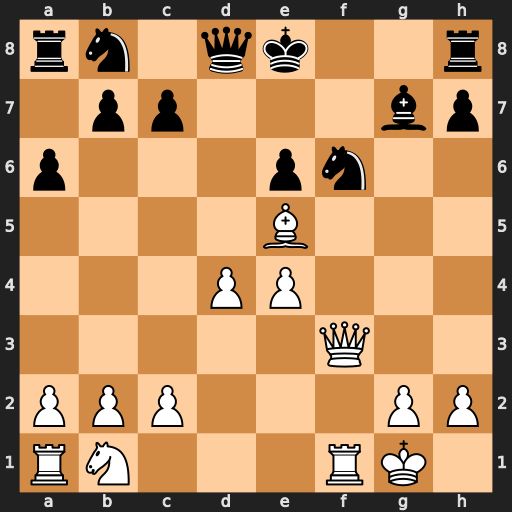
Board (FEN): rn1qk2r/1pp3bp/p3pn2/4B3/3PP3/5Q2/PPP3PP/RN3RK1
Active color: w
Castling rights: kq
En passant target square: -
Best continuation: Bxf6 Qxf6 Qxf6 Bxf6 Rxf6